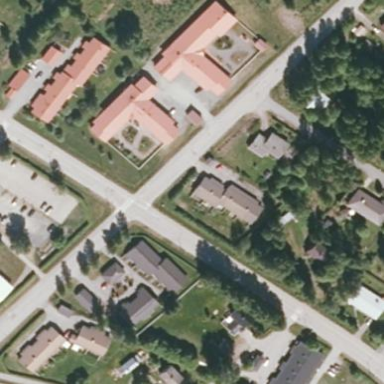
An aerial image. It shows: Nursing home.